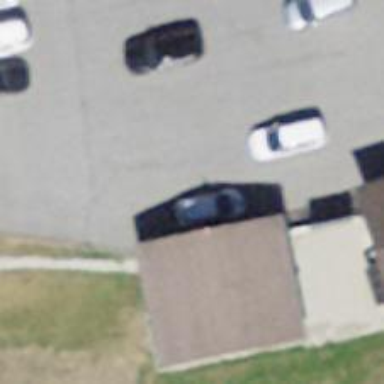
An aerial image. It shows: Charging station.